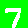
Digit: 7